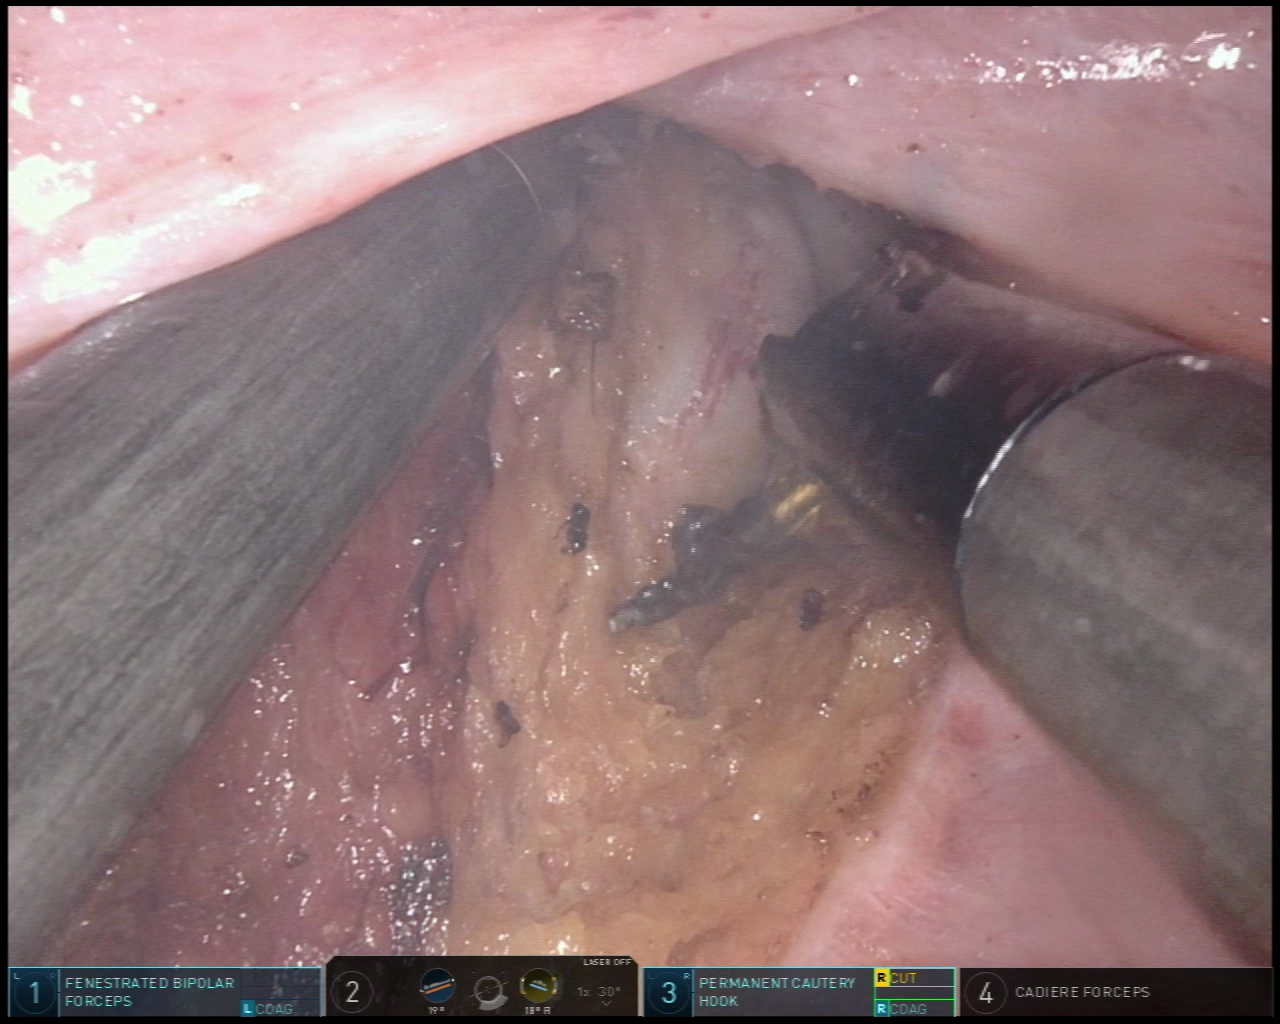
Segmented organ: vesicular_glands
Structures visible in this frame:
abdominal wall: no
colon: no
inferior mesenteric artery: no
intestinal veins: no
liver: no
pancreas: no
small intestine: no
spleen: no
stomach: no
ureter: no
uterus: no
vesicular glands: yes